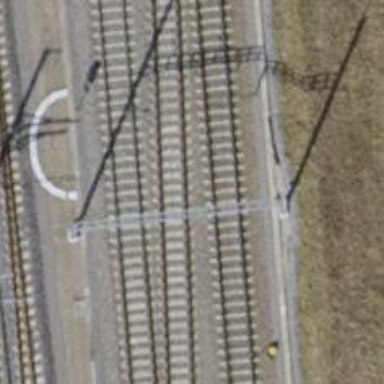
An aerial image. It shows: Railway milestone.